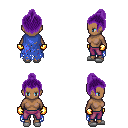
a pixel art fantasy rpg character, female body template, human, dark skin, blue tattered cape, magenta pants, purple short topknot hairstyle, gold gloves, white slippers, four views (front, back, left, right), 2x2 character sprite sheet, small pixel art, hard edges, no anti-aliasing